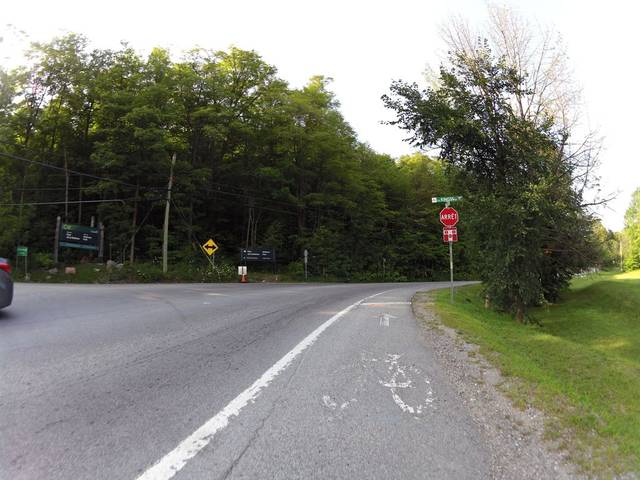
Region: Canada
Coordinates: 45.5, -75.815